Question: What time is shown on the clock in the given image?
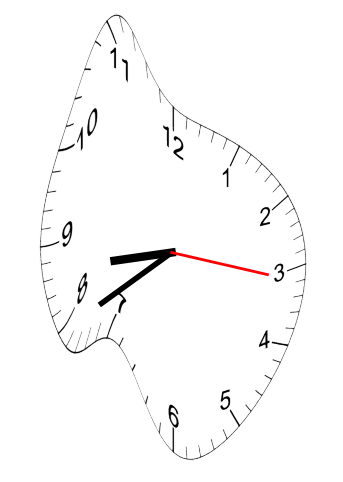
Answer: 08:39:16